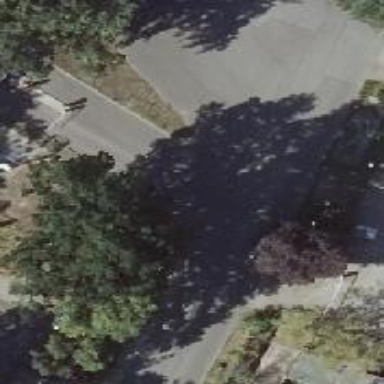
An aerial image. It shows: Asphalt unclassified road with sidewalk on the left.